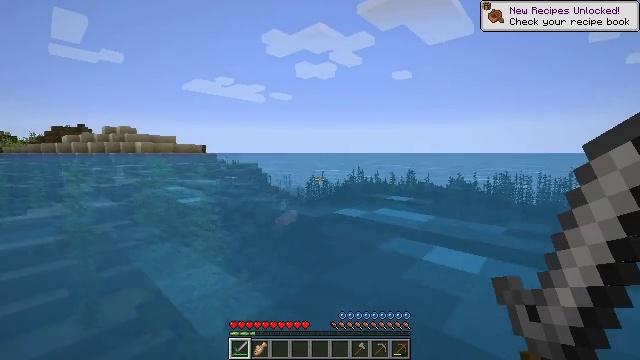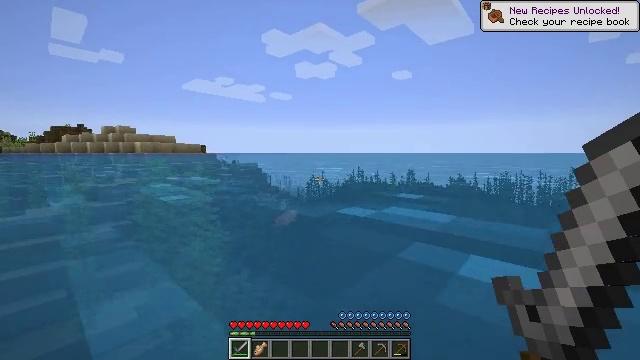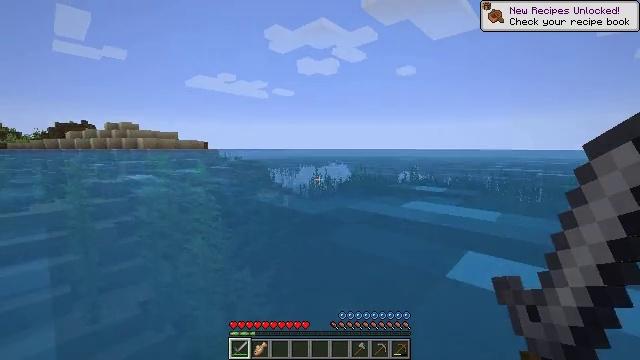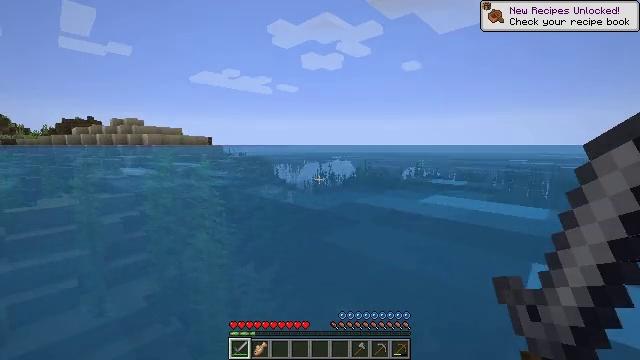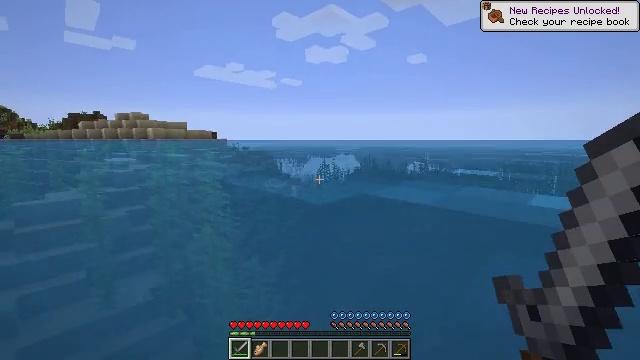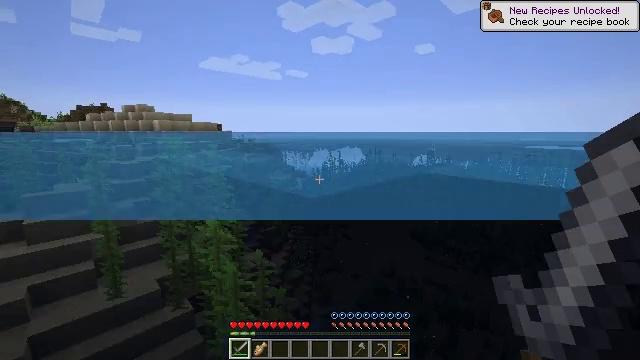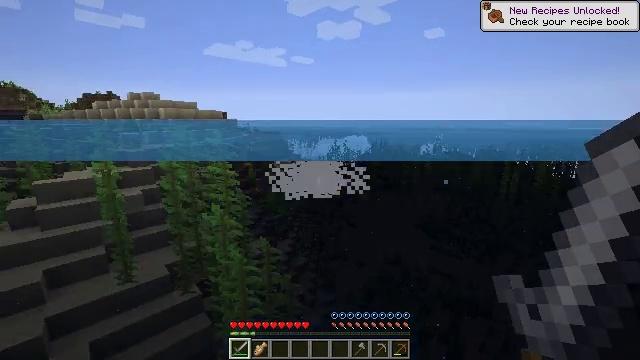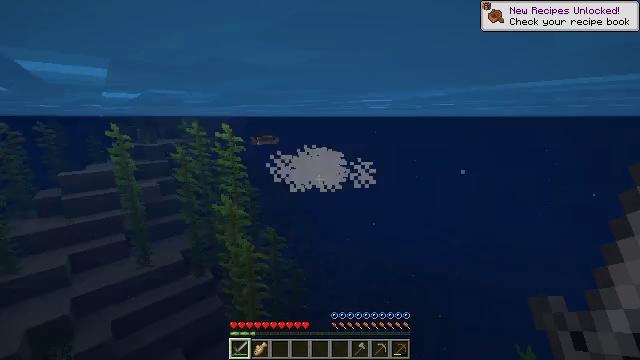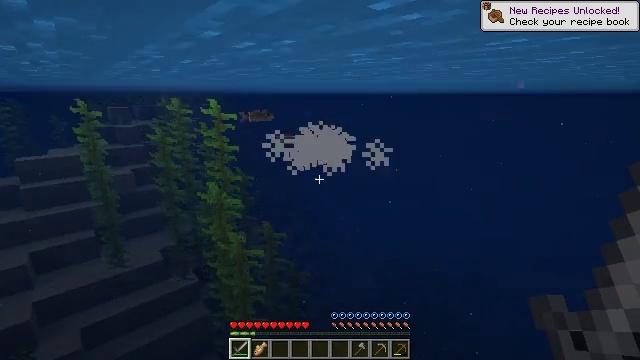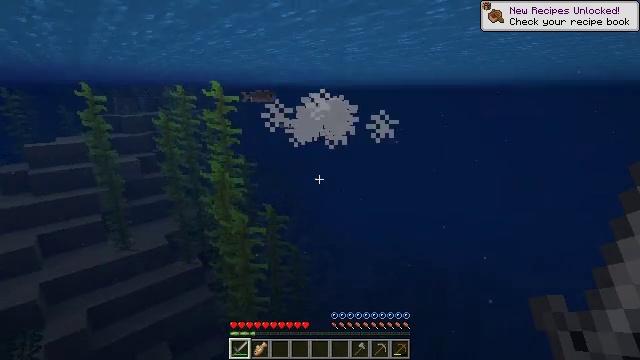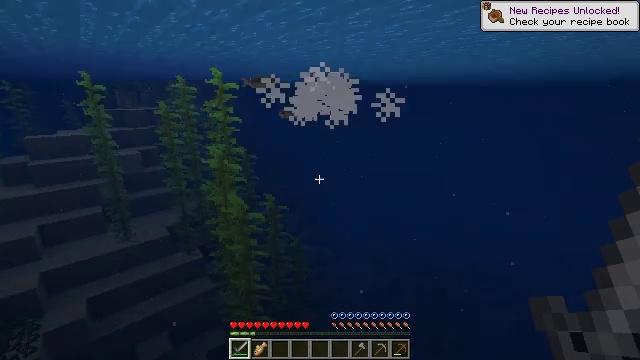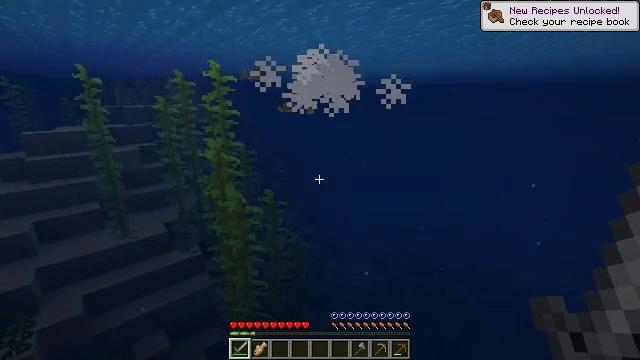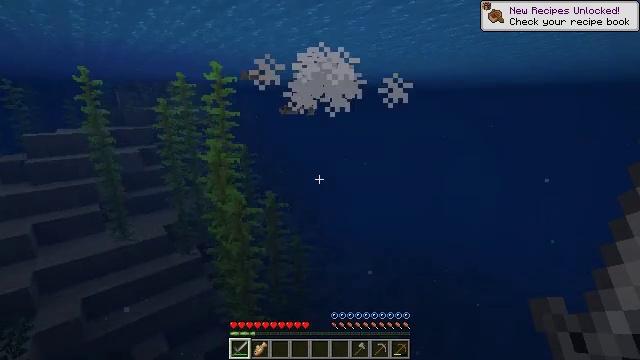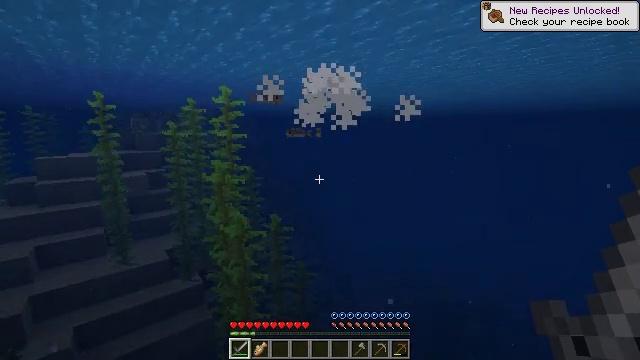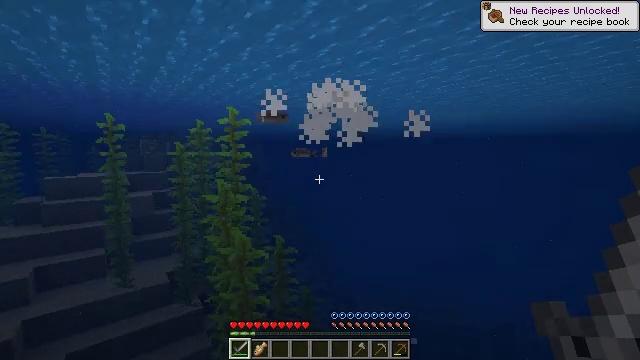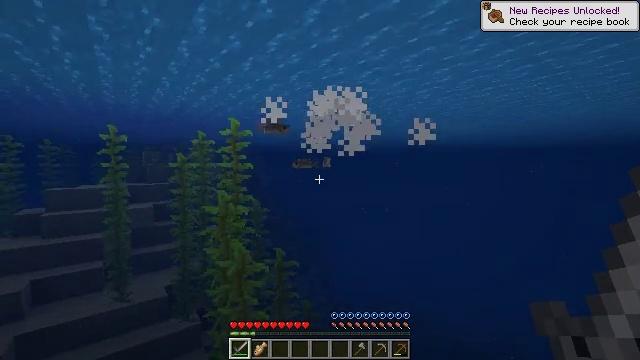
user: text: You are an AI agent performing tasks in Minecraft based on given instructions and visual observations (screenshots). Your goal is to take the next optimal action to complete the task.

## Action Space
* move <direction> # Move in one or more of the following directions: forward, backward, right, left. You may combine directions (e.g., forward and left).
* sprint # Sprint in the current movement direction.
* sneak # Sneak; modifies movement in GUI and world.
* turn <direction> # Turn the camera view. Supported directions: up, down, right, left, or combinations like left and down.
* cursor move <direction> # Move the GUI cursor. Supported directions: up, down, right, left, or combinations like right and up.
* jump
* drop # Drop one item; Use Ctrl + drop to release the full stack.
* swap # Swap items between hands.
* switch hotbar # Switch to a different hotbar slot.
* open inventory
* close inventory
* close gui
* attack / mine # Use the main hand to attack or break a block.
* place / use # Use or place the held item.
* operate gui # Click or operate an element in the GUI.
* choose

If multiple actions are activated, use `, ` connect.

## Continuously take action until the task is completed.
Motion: motion action
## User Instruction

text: Catch and defeat a cod.
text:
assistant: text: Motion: move forward
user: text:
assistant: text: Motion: move forward
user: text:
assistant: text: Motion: move forward
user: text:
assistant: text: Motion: move forward, turn down
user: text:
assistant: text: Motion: move forward, turn left and down
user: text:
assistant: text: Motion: move forward, sprint, turn left and down
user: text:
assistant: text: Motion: move forward, sprint, turn down
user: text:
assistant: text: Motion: move forward, sprint, turn down
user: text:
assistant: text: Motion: move forward, sprint
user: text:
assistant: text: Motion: move forward, sprint
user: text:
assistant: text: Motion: move forward, sprint
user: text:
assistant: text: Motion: move forward, sprint
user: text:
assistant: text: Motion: move forward, sprint, turn left and up
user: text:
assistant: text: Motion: move forward, turn left and up
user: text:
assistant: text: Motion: move forward, turn up
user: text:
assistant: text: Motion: move forward, turn up
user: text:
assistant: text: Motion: move forward
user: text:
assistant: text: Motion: move forward
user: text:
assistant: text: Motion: move forward
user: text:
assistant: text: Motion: move forward, sprint
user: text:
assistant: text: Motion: move forward, sprint
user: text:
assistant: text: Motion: move forward, sprint
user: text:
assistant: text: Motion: move forward, sprint
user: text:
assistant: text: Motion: move forward, sprint
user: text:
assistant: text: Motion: move forward
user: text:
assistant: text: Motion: move forward
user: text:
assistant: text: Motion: move forward
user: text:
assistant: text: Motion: move forward
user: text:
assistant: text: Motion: move forward
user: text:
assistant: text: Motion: move forward